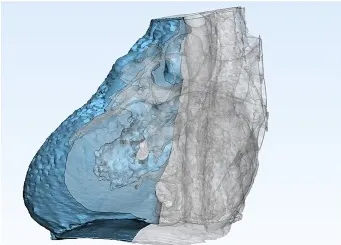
Screenshot of post-processing in 3-Matic. This software was used to cut the myocardium model in such a way that the VSDs could be visualized clearly. The two parts of the model were then printed separately, but fitted together cleanly (A-C).
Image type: radiology (ct)